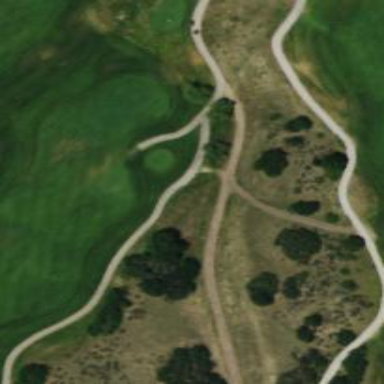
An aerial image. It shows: Well-maintained path specifically designed for golf carts.